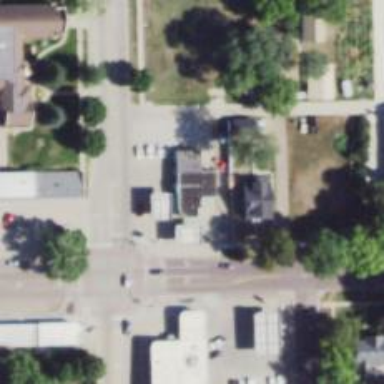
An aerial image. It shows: Convenience shop.